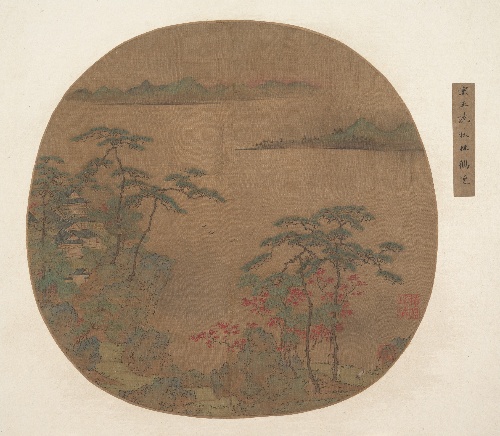
Artist: Unidentified artist|Wang Shen
Artist bio: |Chinese, active 1060–1080
Object type: Fan mounted as an album leaf
Classification: Paintings
Medium: Fan mounted as an album leaf; ink and color on silk
Culture: China
Period: late Yuan (1271–1368)–early Ming (1368–1644) dynasty
Dimensions: 9 3/4 x 10 in. (24.8 x 25.4 cm)
Department: Asian Art
Credit line: From the Collection of A. W. Bahr, Purchase, Fletcher Fund, 1947
Accession year: 1947
Repository: Metropolitan Museum of Art, New York, NY
Tags: Landscapes|Cranes